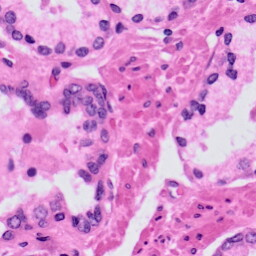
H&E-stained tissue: Prostate